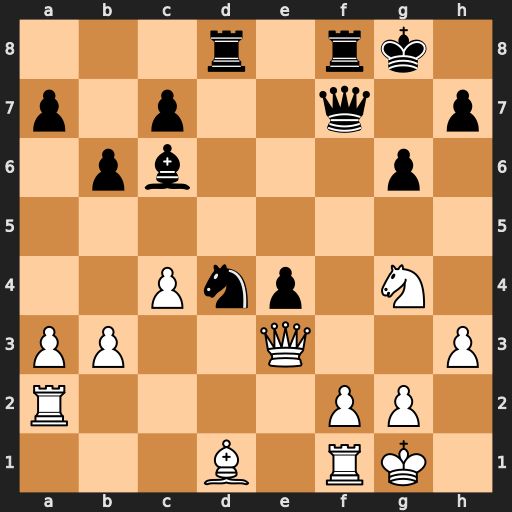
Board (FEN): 3r1rk1/p1p2q1p/1pb3p1/8/2Pnp1N1/PP2Q2P/R4PP1/3B1RK1
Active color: w
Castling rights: -
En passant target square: -
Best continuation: Nh6+ Kg7 Nxf7